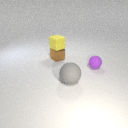
small brown metal cube to the left of large gray rubber sphere